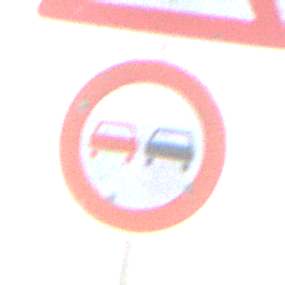
Verkehrszeichen: Ueberholverbot
Zusatzzeichen oben: AmphibienwanderungRechts
Umgebung: Outdoor, Nature
Tageszeit: SunriseSunset
Wetter: Clear
Licht: Natural
Jahreszeit: NotSpecified
Kontrast: LowContrast